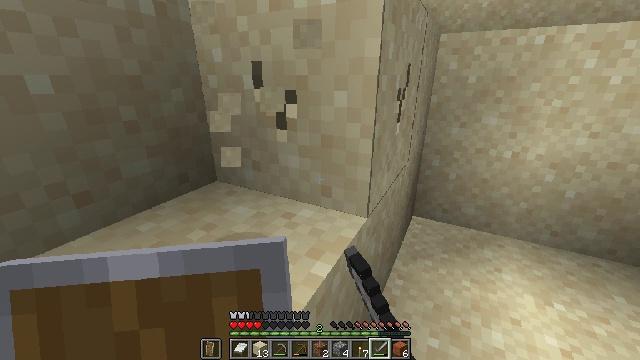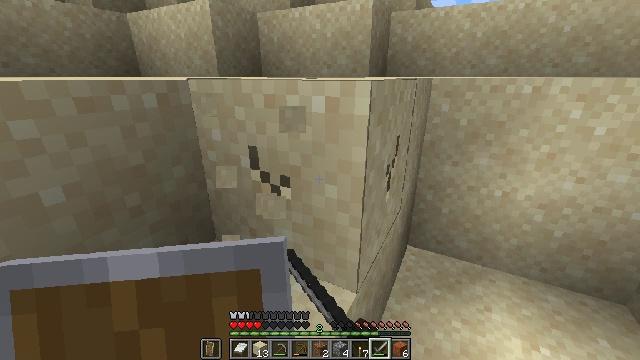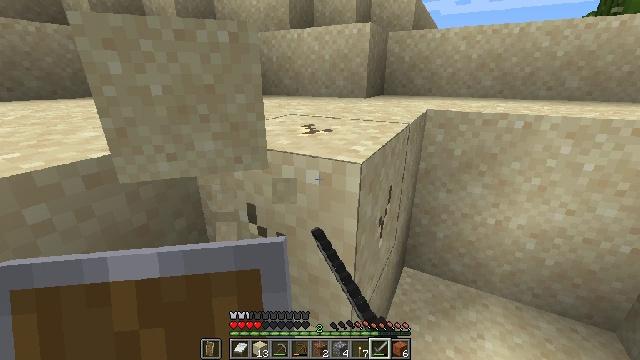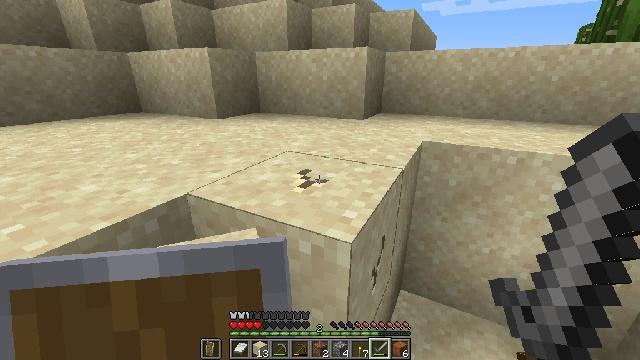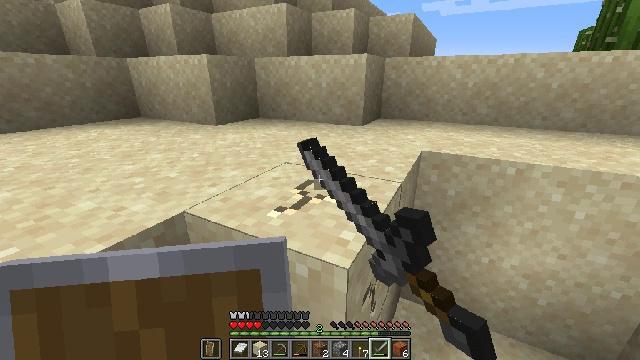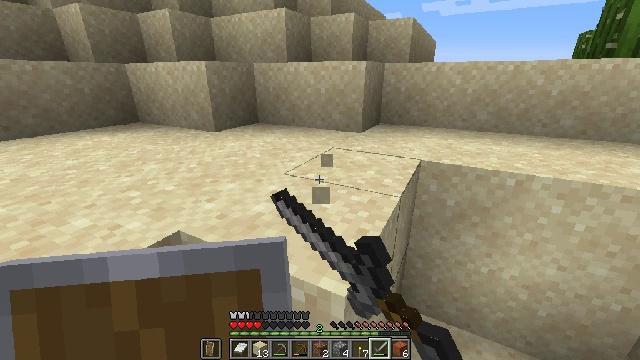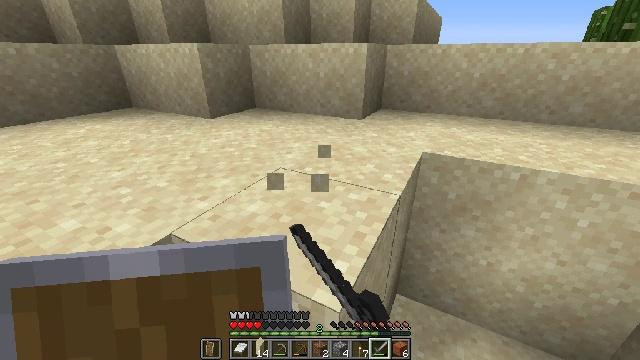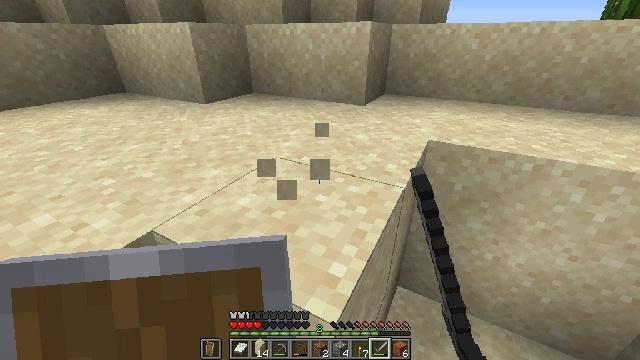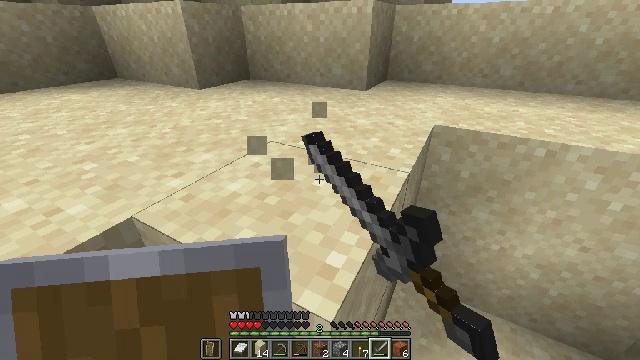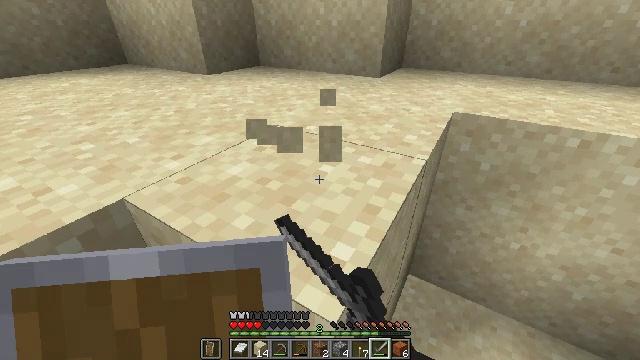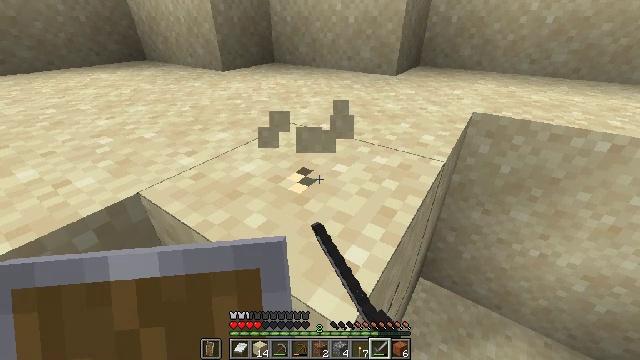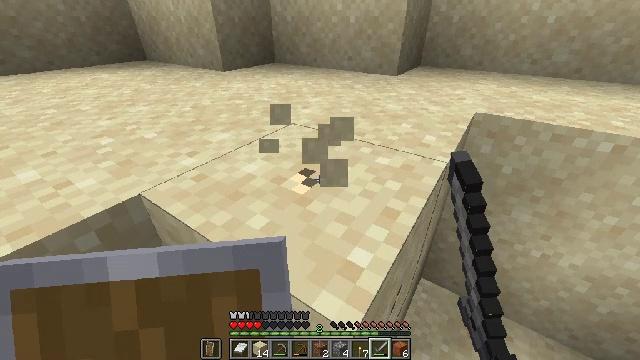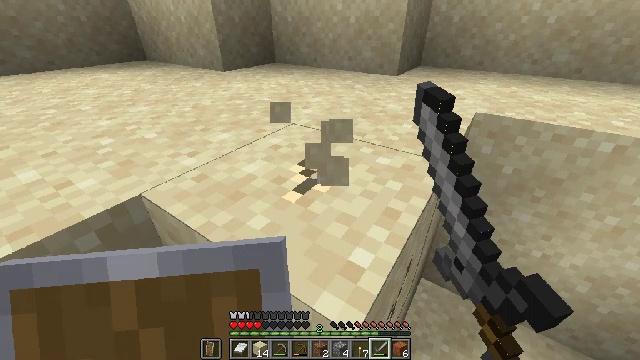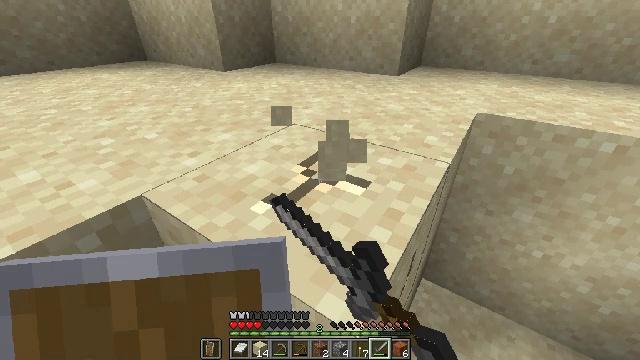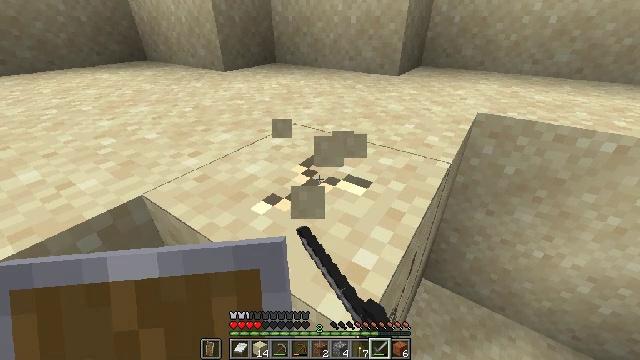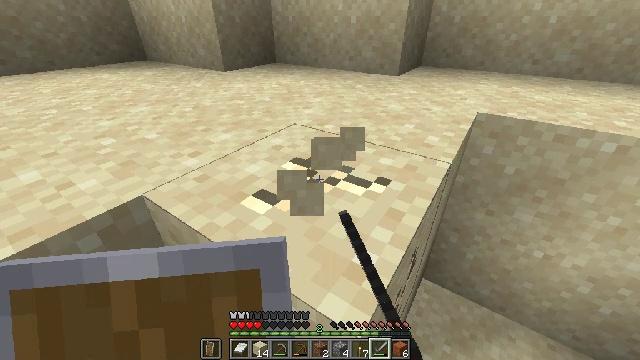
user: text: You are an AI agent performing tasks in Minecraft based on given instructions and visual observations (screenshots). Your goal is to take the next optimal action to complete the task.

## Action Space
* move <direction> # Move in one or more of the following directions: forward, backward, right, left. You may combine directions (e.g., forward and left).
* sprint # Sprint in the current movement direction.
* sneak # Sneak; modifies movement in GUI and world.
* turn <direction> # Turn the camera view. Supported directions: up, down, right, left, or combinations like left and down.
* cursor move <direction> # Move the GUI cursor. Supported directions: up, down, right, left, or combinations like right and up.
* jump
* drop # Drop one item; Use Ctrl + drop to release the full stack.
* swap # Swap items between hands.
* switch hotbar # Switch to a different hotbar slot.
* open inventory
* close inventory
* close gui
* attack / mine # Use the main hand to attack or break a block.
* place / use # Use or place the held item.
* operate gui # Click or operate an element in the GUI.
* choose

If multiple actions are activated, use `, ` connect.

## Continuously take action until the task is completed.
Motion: motion action
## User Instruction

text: Break the sand block.
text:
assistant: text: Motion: move forward, attack / mine, jump
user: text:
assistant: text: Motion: move forward, attack / mine, jump
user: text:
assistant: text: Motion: move forward, attack / mine, jump
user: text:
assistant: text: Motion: move forward, attack / mine, jump
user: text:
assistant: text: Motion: move forward, attack / mine, jump
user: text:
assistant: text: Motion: move forward, turn down, attack / mine, jump
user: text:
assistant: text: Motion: turn down, attack / mine
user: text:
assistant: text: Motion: turn down, attack / mine
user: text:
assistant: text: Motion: turn left and down, attack / mine
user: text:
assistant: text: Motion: turn left, attack / mine
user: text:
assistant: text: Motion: attack / mine
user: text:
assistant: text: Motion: attack / mine
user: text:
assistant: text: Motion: attack / mine
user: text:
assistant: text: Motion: attack / mine
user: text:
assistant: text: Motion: attack / mine
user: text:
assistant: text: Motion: attack / mine
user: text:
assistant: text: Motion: attack / mine
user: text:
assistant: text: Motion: attack / mine
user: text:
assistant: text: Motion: turn down, attack / mine
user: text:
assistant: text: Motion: attack / mine
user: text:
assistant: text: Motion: attack / mine
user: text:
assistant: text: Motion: attack / mine
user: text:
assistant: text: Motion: turn down, attack / mine
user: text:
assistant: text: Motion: turn down, attack / mine
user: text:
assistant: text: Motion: turn down, attack / mine
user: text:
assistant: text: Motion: turn down, attack / mine
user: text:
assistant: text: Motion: turn down, attack / mine
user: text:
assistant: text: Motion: turn down, attack / mine
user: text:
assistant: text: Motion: attack / mine